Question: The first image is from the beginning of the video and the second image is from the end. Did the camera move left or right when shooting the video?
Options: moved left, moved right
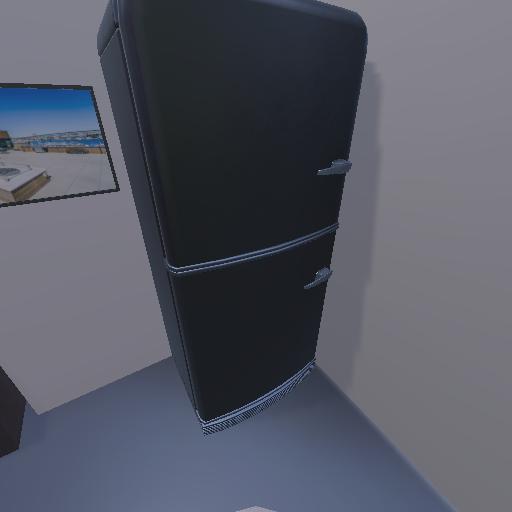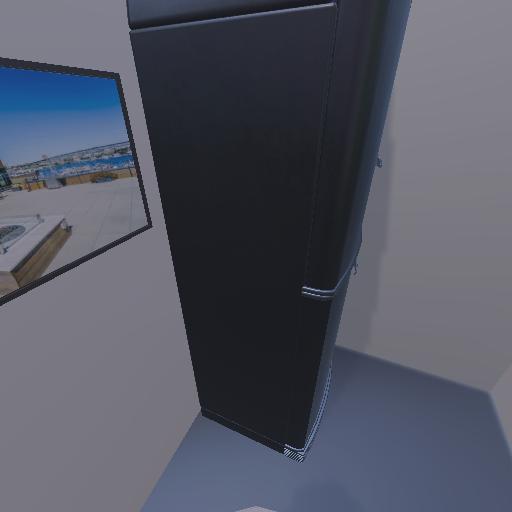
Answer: moved left